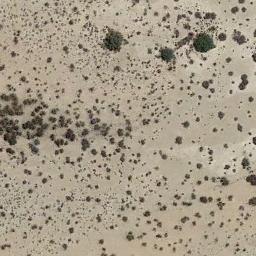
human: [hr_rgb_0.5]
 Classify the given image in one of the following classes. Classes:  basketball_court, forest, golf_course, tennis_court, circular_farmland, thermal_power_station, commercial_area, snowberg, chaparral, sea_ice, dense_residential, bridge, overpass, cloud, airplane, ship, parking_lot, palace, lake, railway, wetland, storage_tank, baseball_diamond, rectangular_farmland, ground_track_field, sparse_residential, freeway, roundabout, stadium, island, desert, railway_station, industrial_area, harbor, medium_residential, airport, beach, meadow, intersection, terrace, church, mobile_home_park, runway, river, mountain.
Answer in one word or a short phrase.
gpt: chaparral